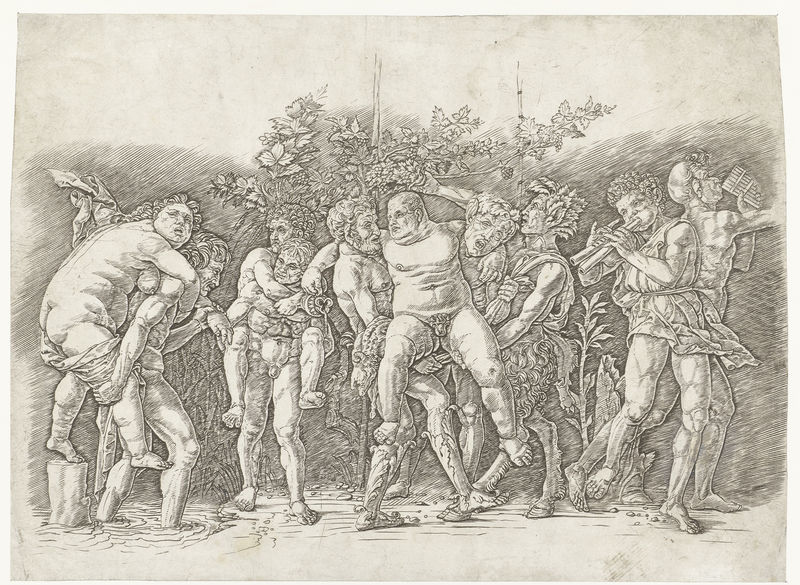
Titel: Bacchanaal met Silenus
Künstler: Andrea Mantegna
Standort: Amsterdam
Institution: Rijksmuseum
Schlagwörter: femmes, homme, musicien, gravure, eau, riviere, musique, nudité, flute, pan, bacchus, nu, vigne, raisin, aulos, bachannales